Question: I am trying to data bind a drawable with live data and am running into this error
'''
java.lang.RuntimeException: Failed to call observer method
Caused by: android.content.res.Resources$NotFoundException: Resource ID #0x0
'''
My xml fragment (only pasted the relevant portion)
'''
<layout xmlns:android="http://schemas.android.com/apk/res/android"
xmlns:app="http://schemas.android.com/apk/res-auto"
xmlns:tools="http://schemas.android.com/tools">
<data>
<import type="androidx.core.content.ContextCompat" />
<variable name="location" type="String"/>
<variable name="viewModel"
type="com.marty.dang.polarpointsweatherapp.presentation.viewmodel.DailyWeatherViewModel"/>
</data>
<ImageView
android:id="@+id/homeFrag_weather_icon"
android:layout_width="150dp"
android:layout_height="150dp"
android:layout_marginTop="40dp"
android:src="@{ContextCompat.getDrawable(context, viewModel.iconObservable)}"
app:layout_constraintEnd_toEndOf="parent"
app:layout_constraintHorizontal_bias="0.497"
app:layout_constraintStart_toStartOf="parent"
app:layout_constraintTop_toBottomOf="@+id/homeFrag_title_text_view" />
'''
My view model (only pasted the relevant portion)
'''
val iconObservable: MutableLiveData<Int> by lazy { MutableLiveData<Int>() }
private fun determineWeatherIcon(weatherDescription: String) {
val icon = when(weatherDescription){
"Thunderstorm" -> R.drawable.thunderstorm_icon
"Drizzle" -> R.drawable.rain_icon
"Rain" -> R.drawable.rain_icon
"Snow" -> R.drawable.snow_icon
"Clear" -> R.drawable.sun_icon
"Clouds" -> R.drawable.cloudy_icon
else -> R.drawable.cloudy_icon
}
iconObservable.postValue(icon)
}
'''
My drawable folder

However, If I just use a regular variable and not a mutable live data variable, it works fine.
'''
var weatherIcon = R.drawable.snow_icon
private fun determineWeatherIcon(weatherDescription: String) {
weatherIcon = when(weatherDescription){
"Thunderstorm" -> R.drawable.thunderstorm_icon
"Drizzle" -> R.drawable.rain_icon
"Rain" -> R.drawable.rain_icon
"Snow" -> R.drawable.snow_icon
"Clear" -> R.drawable.sun_icon
"Clouds" -> R.drawable.cloudy_icon
else -> R.drawable.cloudy_icon
}
}
android:src="@{ContextCompat.getDrawable(context, viewModel.weatherIcon)}"
'''
Any help would be appreciated. Thanks!
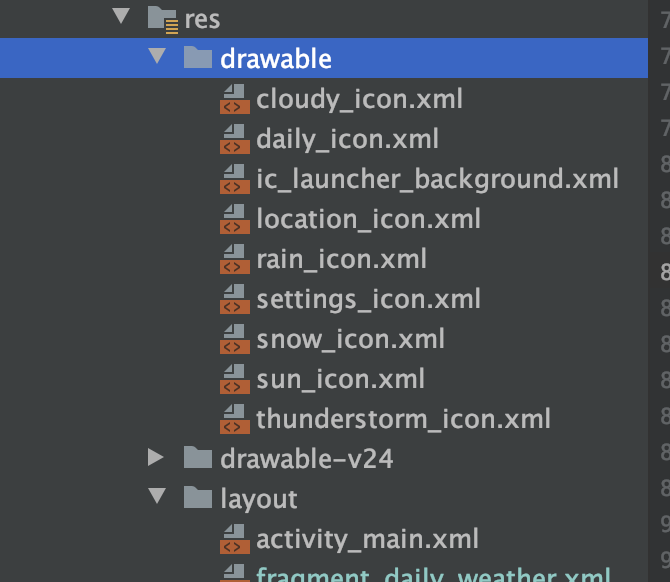
Answer: You can use 'app:imageResource' property in your xml:
'''
<layout xmlns:android="http://schemas.android.com/apk/res/android"
xmlns:app="http://schemas.android.com/apk/res-auto"
xmlns:tools="http://schemas.android.com/tools">
<data>
<variable name="location" type="String"/>
<variable name="viewModel" type="com.marty.dang.polarpointsweatherapp.presentation.viewmodel.DailyWeatherViewModel"/>
</data>
<ImageView
android:id="@+id/homeFrag_weather_icon"
app:imageResource="@{viewModel.iconObservable}"
... />
...
'''
In your viewModel you should have the following property:
'''
val iconObservable: MutableLiveData<Int>
'''
And you can have the following method:
'''
private fun determineWeatherIcon(weatherDescription: String) {
iconObservable.value = when(weatherDescription){
"Thunderstorm" -> R.drawable.thunderstorm_icon
"Drizzle" -> R.drawable.rain_icon
"Rain" -> R.drawable.rain_icon
"Snow" -> R.drawable.snow_icon
"Clear" -> R.drawable.sun_icon
"Clouds" -> R.drawable.cloudy_icon
else -> R.drawable.cloudy_icon
}
}
'''
You don't need 'postValue', unless you're setting the value in a background thread.
In your fragment class, you should set the 'viewModel' and the 'lifecycleOwner' to your 'binding':
'''
override fun onCreateView(
inflater: LayoutInflater,
container: ViewGroup?,
savedInstanceState: Bundle?
): View? {
binding = YourFragmentBinding.inflate(inflater, container, false)
binding.viewModel = viewModel
binding.lifecycleOwner = viewLifecycleOwner
return binding.root
}
'''